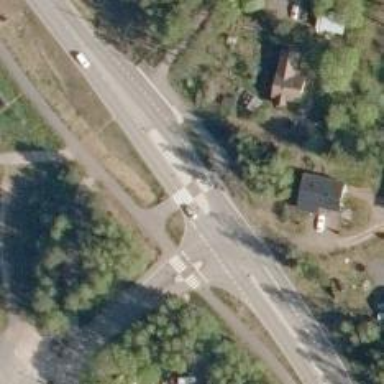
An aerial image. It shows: Asphalt cycleway with crossing.